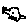
Label: cat